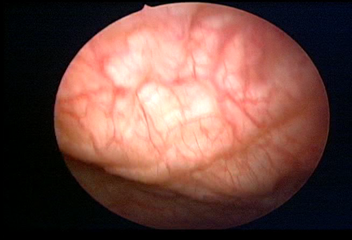
Modality: WLC
Class: Normal mucosa
Bladder cancer association: No